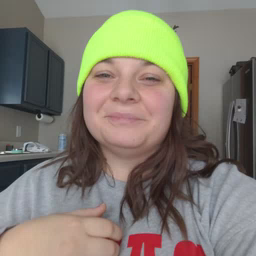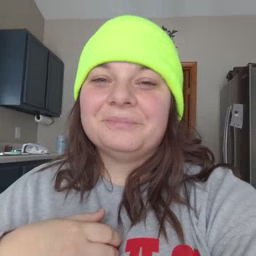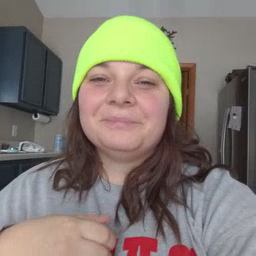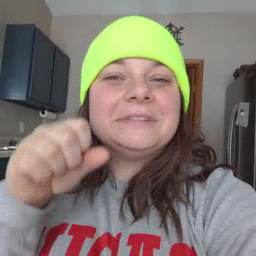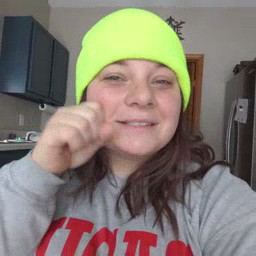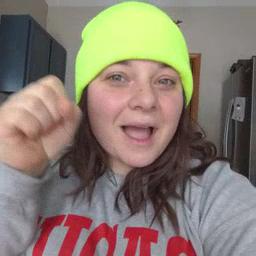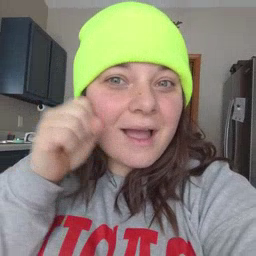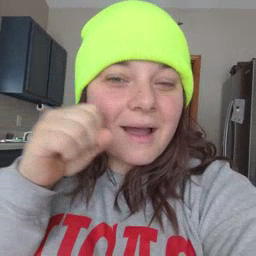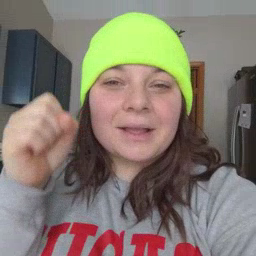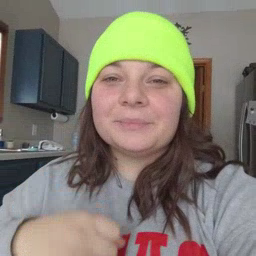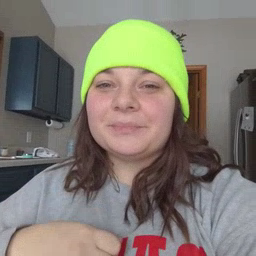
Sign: snack